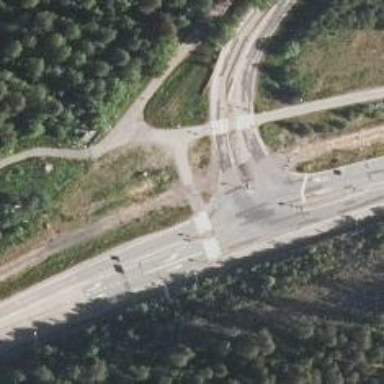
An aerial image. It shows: Cycleway.